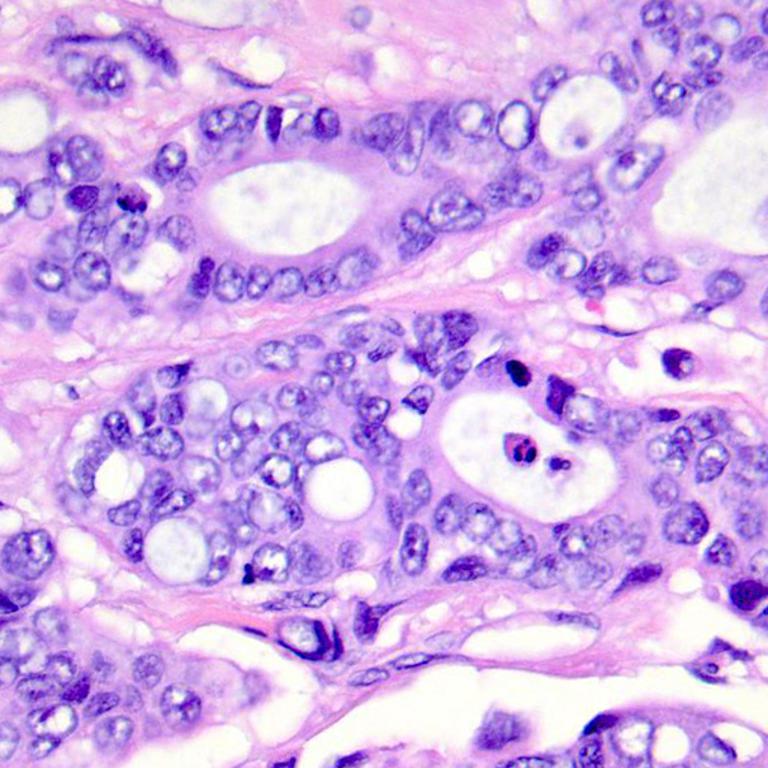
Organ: colon
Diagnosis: adenocarcinomas